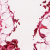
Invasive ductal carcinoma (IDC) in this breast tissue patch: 0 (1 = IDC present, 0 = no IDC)